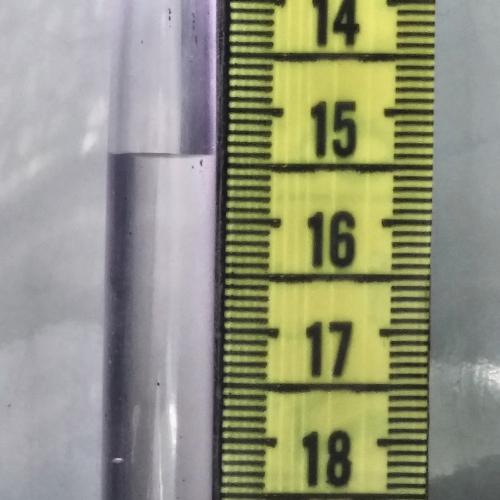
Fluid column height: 15.4 cm